Question: I have been using Visual Studio 2010 SP1 for C++ in the default setting where the Solution Explorer and all the other tabs are on the left side. I got used to it.
Now today, I start Visual Studio and side of the screen, while , in a vertical auto-hiding tab. Also, the , as well as the other windows at the bottom of the screen.
I tried "" in the Window menu, but nothing changes. It seems that this is now the default layout.
When I clicked "Start debugging" for an aplication waiting for user input, while debugging, the good old, original layout appears. But when I finish debugging, the crazy new UI appears again.
Also: If I want to start with a 100% clean VS2010, what are the user registry keys as well as user folders that I need to delete?

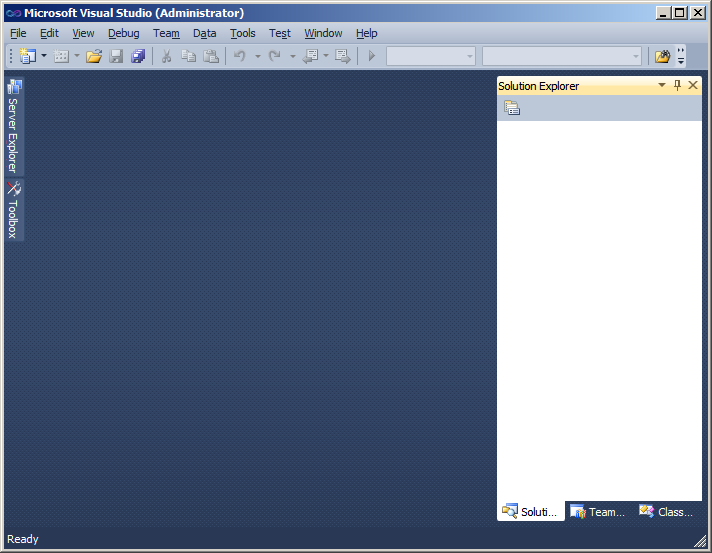
Answer: OK, here is what I had to do to reset everything to default settings: